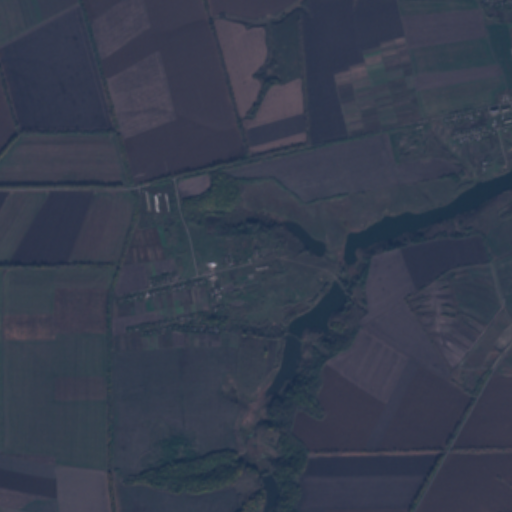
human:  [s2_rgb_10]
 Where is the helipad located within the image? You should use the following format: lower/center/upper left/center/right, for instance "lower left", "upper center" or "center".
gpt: The helipad is located in the center of the image.
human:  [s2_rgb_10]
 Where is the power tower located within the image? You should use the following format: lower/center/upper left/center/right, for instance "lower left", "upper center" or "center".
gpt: The power tower is located in the upper right of the image.
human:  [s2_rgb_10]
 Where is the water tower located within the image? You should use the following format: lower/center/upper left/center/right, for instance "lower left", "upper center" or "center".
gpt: The water tower is located in the center of the image.
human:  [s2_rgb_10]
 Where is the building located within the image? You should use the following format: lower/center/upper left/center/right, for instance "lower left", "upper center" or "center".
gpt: There is no building in the image.